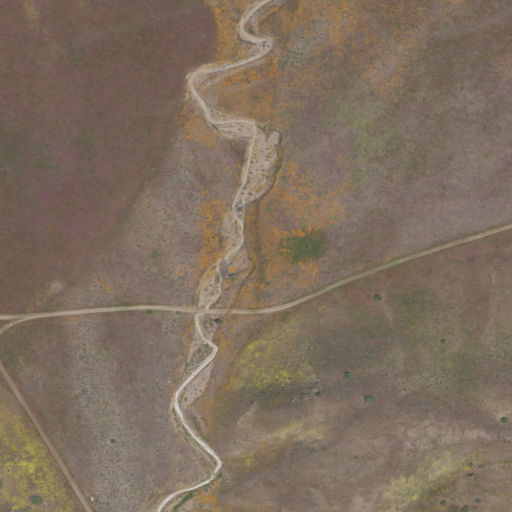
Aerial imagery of valley in California named Horse Camp Canyon containing shrub and grassland